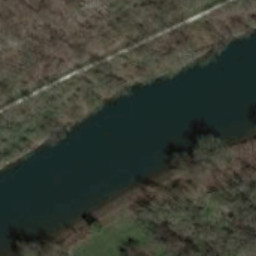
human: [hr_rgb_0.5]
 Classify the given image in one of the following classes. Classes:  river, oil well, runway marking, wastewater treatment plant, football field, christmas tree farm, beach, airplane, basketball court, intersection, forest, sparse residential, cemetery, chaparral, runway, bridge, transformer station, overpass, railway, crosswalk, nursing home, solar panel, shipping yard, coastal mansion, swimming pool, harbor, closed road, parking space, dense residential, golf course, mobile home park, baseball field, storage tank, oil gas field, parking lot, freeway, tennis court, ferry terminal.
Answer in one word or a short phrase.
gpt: river